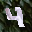
Label: 4